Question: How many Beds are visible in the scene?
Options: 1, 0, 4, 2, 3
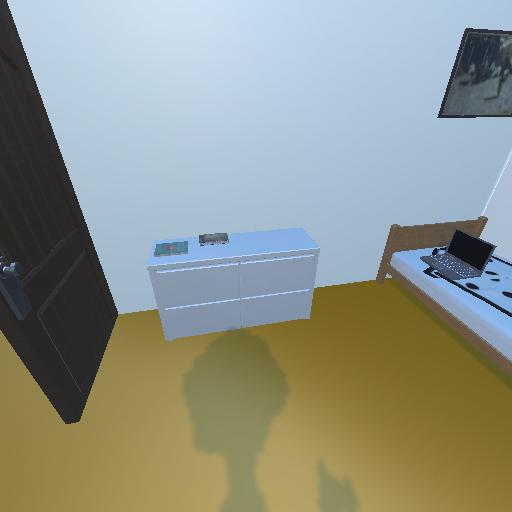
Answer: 1